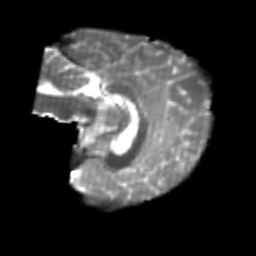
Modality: T2w
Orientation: sagittal
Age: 21
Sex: female
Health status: healthy
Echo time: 0.074 s